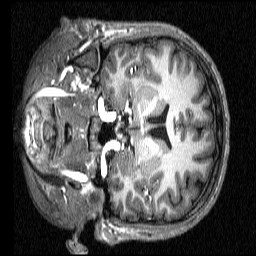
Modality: T1w
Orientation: coronal